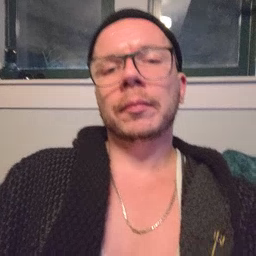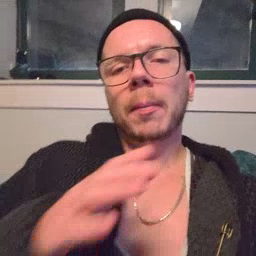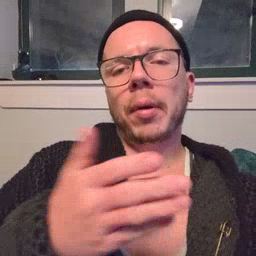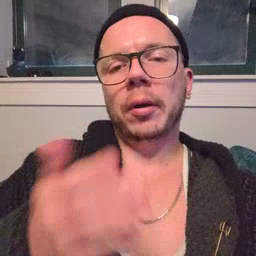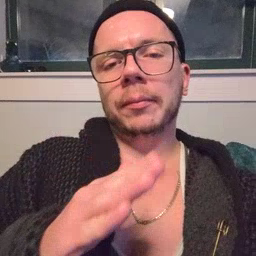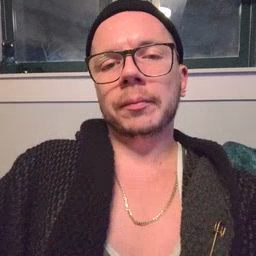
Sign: book